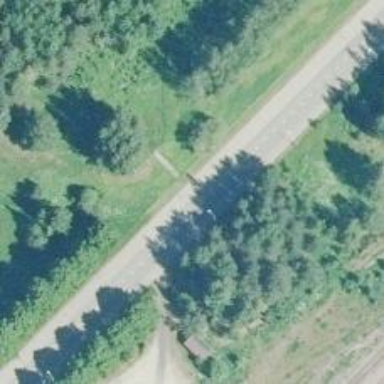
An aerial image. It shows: Footway along the road.